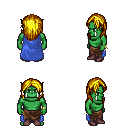
a pixel art fantasy rpg character, male body template, orc, green skin, blue cape, robe skirt, blonde long hairstyle, bracelets, maroon shoes, four views (front, back, left, right), 2x2 character sprite sheet, small pixel art, hard edges, no anti-aliasing